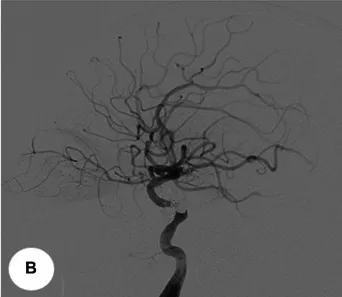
Intraoperative angiograms. Digital subtraction angiograms from internal carotid artery. (C) Anterior-posterior projection view, Case 2.
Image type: radiology (x_ray)